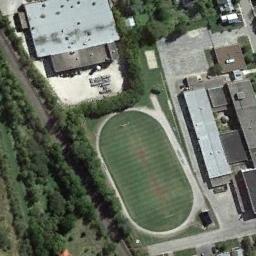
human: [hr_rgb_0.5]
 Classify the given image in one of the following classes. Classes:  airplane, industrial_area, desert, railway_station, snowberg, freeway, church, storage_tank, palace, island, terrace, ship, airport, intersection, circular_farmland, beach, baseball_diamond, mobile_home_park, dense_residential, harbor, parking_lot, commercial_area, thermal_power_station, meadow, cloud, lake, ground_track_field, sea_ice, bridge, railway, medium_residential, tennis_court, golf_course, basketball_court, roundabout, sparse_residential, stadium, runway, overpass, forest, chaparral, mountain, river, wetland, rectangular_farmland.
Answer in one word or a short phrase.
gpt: ground_track_field